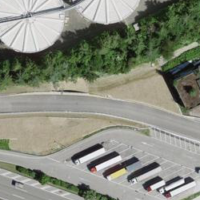
EUNIS habitat code: 57
Species observed at this site:
Symphoricarpos albus